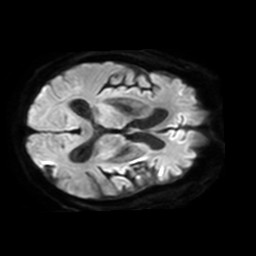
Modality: TRACE
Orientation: axial
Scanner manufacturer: philips
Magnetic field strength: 3 T
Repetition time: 3.339 s
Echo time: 0.076 s